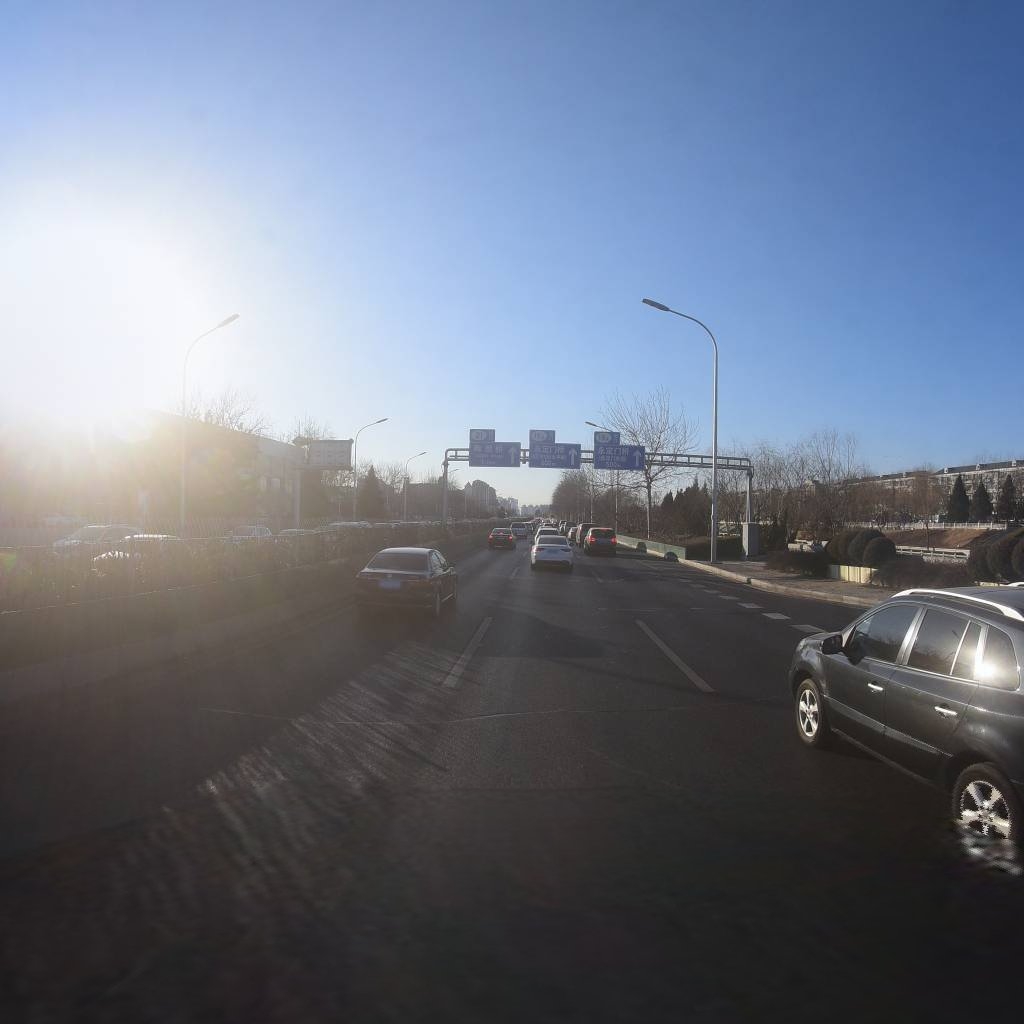
Region: Dongcheng
Road damage annotations: transverse patch